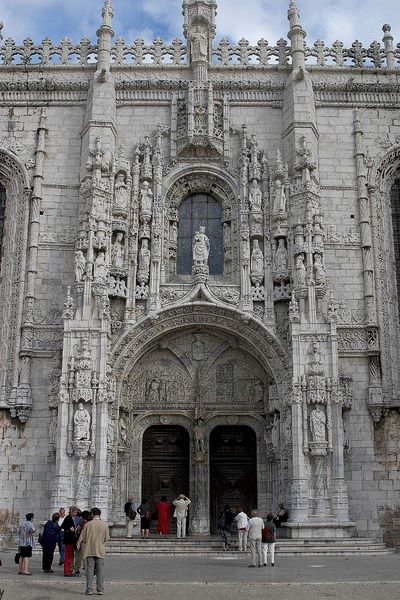
Titel: Hieronymitenkloster, Mosteiro dos Jerónimos, in Belém bei Lissabon
Standort: Lissabon, Belém, Kloster  (EU - P)
Schlagwörter: blau, himmel, weiß, menschen, fenster, frankreich, hell, marmor, tür, rot, wand, stein, steine, kirche, personen, gotik, bogen, fassade, mauer, platz, figuren, treppe, plastik, tor, foto, eingang, dom, architrav, kathedrale, portal, gesims, pforte, statuen, archivolten, christlich, heilige, maria, durchbrochen, stien, bauplastik, tympanon, touristen, einfang, marienfigur, seitenportal